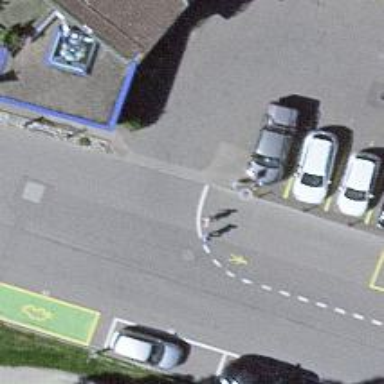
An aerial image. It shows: Unmarked crossing on the road.